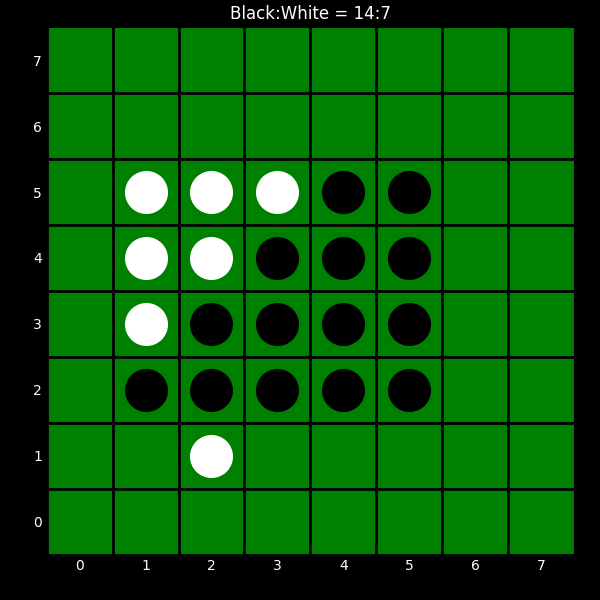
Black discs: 14
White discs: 7